Question: I'm using Parse.com to store some values:

These are GMT values. How do I convert these to the device's current time zone and get NSDate as a result?
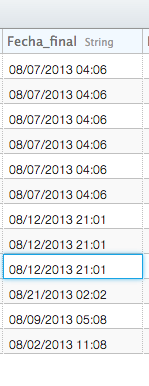
Answer: NSDate is always represented in GMT. It's just how you represent it that may change.
If you want to print the date to 'label.text', then convert it to a string using 'NSDateFormatter' and '[NSTimeZone localTimeZone]', as follows:
'''
NSString *gmtDateString = @"08/12/2013 21:01";
NSDateFormatter *df = [NSDateFormatter new];
[df setDateFormat:@"dd/MM/yyyy HH:mm"];
//Create the date assuming the given string is in GMT
df.timeZone = [NSTimeZone timeZoneForSecondsFromGMT:0];
NSDate *date = [df dateFromString:gmtDateString];
//Create a date string in the local timezone
df.timeZone = [NSTimeZone timeZoneForSecondsFromGMT:[NSTimeZone localTimeZone].secondsFromGMT];
NSString *localDateString = [df stringFromDate:date];
NSLog(@"date = %@", localDateString);
// My local timezone is: Europe/London (GMT+01:00) offset 3600 (Daylight)
// prints out: date = 08/12/2013 22:01
'''